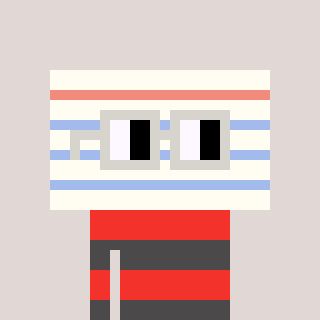
a pixel art character with square light gray glasses, a empty notebook page-shaped head and a grayscale-colored body on a warm background